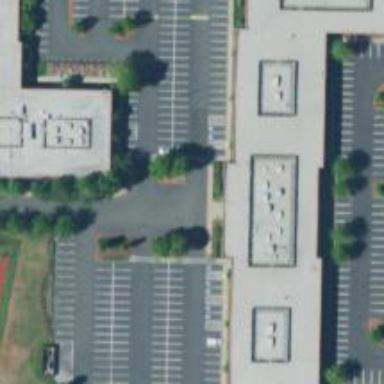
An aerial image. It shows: Parking space is available.